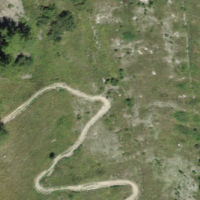
EUNIS habitat code: 23
Species observed at this site:
Erynnis tages